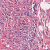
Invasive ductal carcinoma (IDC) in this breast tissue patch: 1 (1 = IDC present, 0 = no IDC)